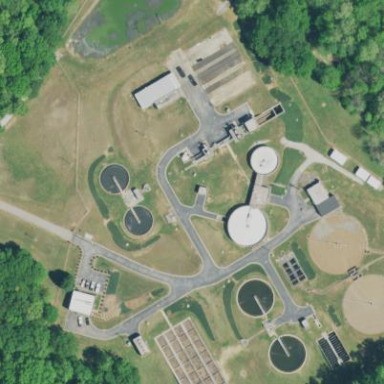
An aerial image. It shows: Wastewater plant.